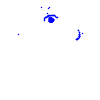
Particle: electron